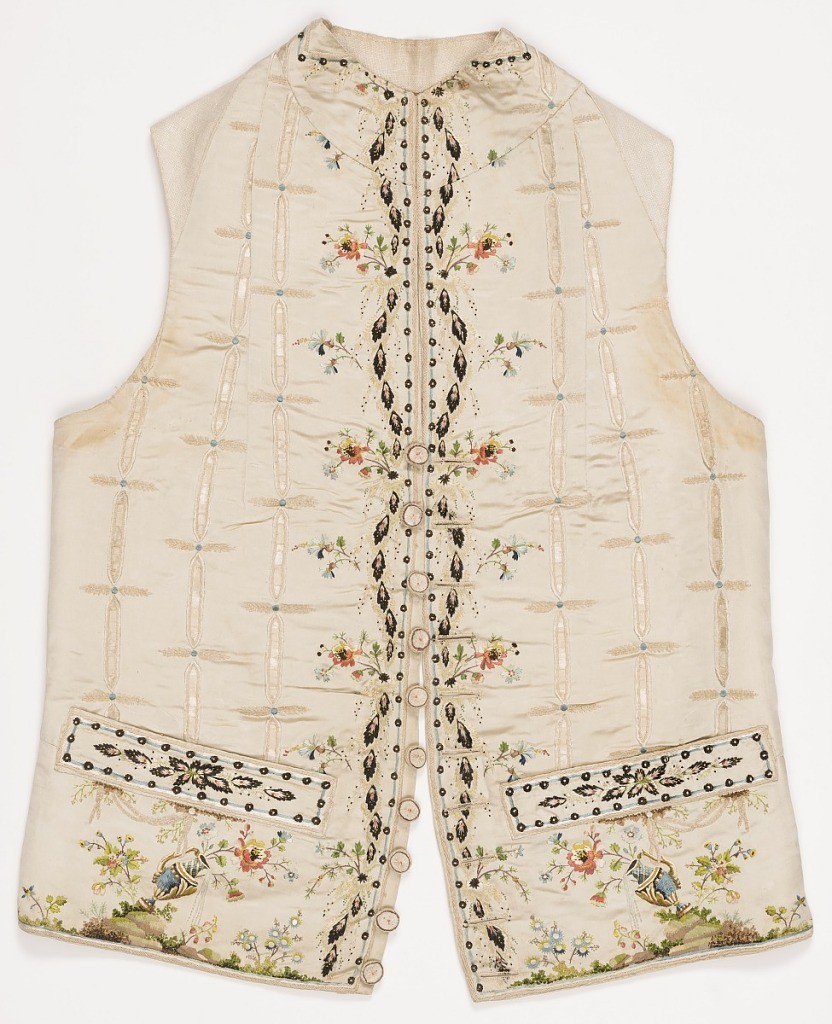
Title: Waistcoat
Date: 1775–90
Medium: silk, linen Technique: Front: embroidery in satin, stem and knot stitches using 33 different silk yarns on silk 7&1 satin; appliqué of silk woven fabric. Back: linen plain weave.
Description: Gentleman's waistcoat with embroidered design of leaves and urns pouring water.